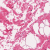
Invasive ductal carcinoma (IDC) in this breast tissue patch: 0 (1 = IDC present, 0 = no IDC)